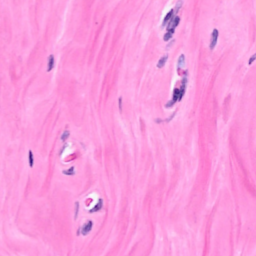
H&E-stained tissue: Breast